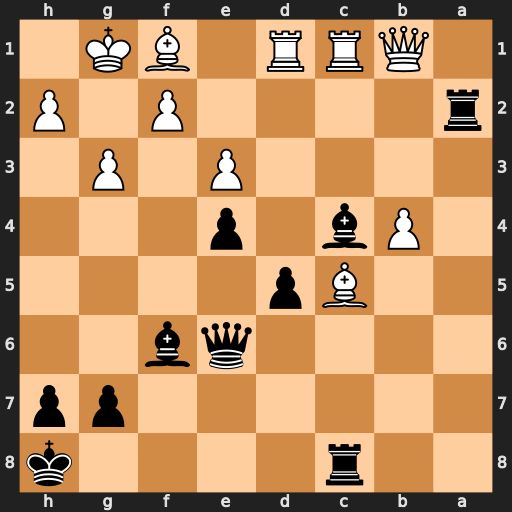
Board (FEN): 2r4k/6pp/4qb2/2Bp4/1Pb1p3/4P1P1/r4P1P/1QRR1BK1
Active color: b
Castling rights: -
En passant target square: -
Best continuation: Rb2 Qxb2 Bxb2